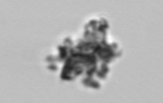
Label: detritus